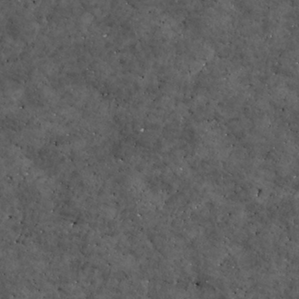
Label: non_frost